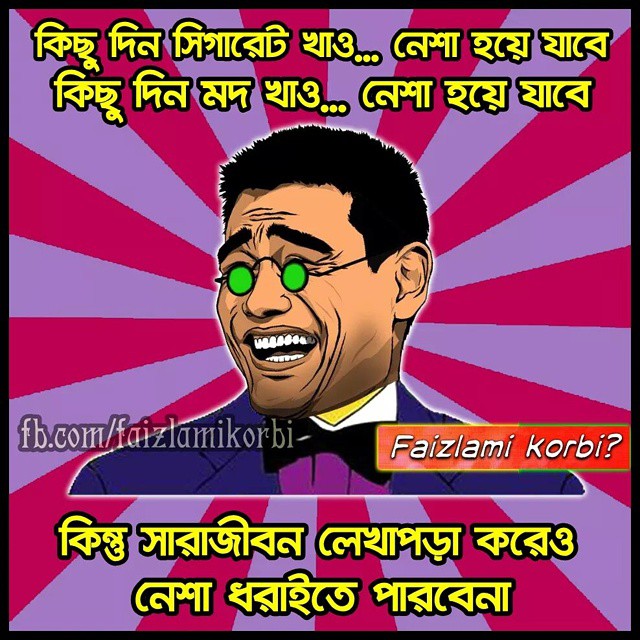
Caption: কিছু দিন সিগারেট খাও ... নেশা হয়ে যাবে   কিছু দিন মদ খাও... নেশা হয়ে যাবে  কিন্তু সারাজীবন লেখাপড়া করেও নেশা ধরাইতে পারবেনা
Label: non-hate